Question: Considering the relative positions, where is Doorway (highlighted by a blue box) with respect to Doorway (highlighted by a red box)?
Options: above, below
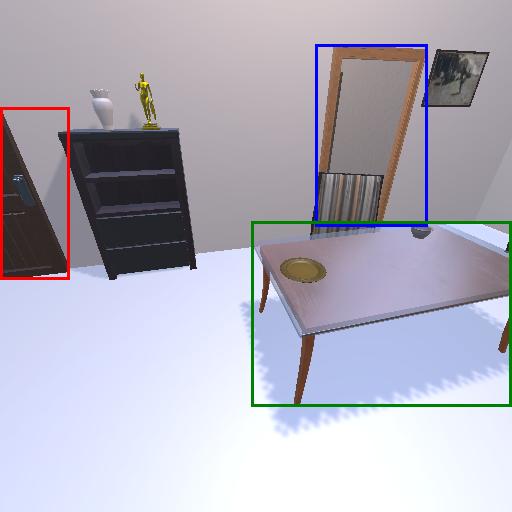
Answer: above